Question: Context: I'm trying to clip a topographic map into the minimum-size ellipse around a number of wind turbines, to minimize the size of the map. The program doing this map clipping can clip in ellipses, but only ellipses with axes aligned along the x and y axes.
I know the <URL>.
But how do I constrain this algorithm (or make a different algorithm) such that the resulting ellipse is required to have its major axis oriented either horizontally or vertically, whichever gives the smallest ellipse -- and never at an angle?

Of course, this constraint makes the resulting ellipse larger than it "needs" to be to enclose all the points, but that's the constraint nonetheless.
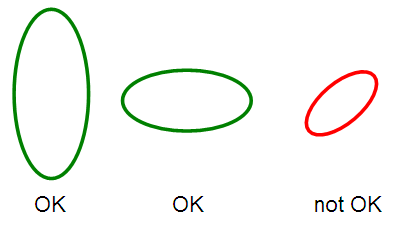
Answer: The algorithm described <URL> is about solving the following optimization problem:
'''
minimize log(det(A))
s.t. (P_i - c)'*A*(P_i - c)<= 1
'''
One can extend this system of inequalities with the following constraint (V is the ellipse rotation matrix, for detailed info refer the link above):
'''
V == [[1, 0], [0, 1]] // horizontal ellipse
'''
or
'''
V == [[0, -1], [1, 0]] // vertical ellipse
'''
Solving the optimization problem with either of these constraints and calculating the square of the resulting ellipses will give you the required result.